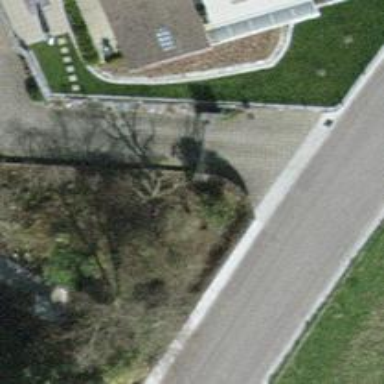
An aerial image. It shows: Hedge acting as barrier.